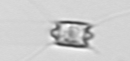
Label: Chaetoceros_didymus